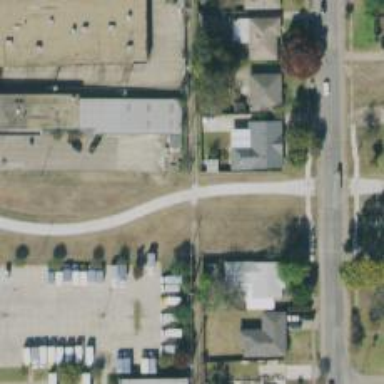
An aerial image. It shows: Alleyway designated as service road.